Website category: book
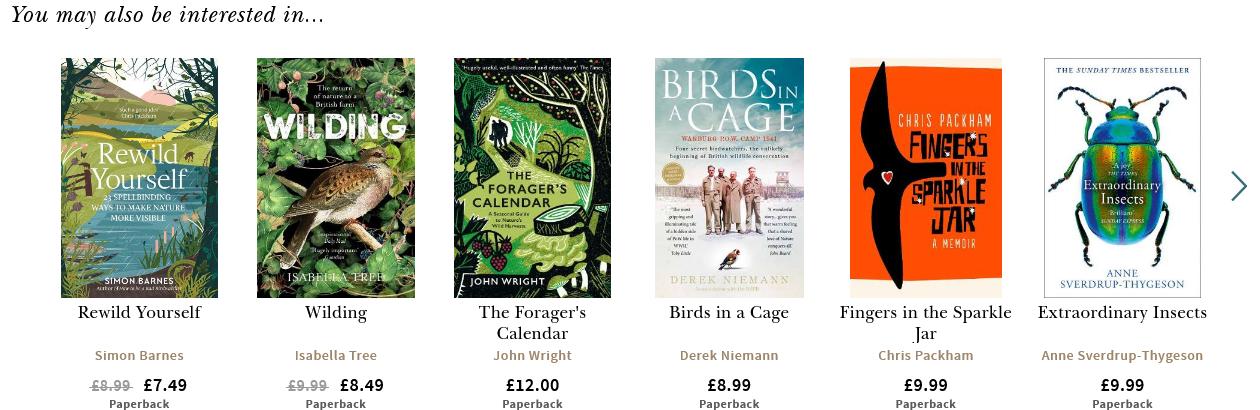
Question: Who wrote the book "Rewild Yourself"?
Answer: Simon Barnes

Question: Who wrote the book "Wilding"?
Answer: Isabella Tree

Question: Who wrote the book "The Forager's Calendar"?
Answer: John Wright

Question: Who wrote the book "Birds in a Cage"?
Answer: Derek Niemann

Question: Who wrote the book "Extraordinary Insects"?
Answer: Anne Sverdrup-Thygeson

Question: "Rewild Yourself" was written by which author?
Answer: Simon Barnes

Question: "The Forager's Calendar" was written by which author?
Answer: John Wright

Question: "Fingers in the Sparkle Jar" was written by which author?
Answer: Chris Packham

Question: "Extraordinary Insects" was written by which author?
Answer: Anne Sverdrup-Thygeson

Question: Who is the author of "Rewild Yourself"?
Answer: Simon Barnes

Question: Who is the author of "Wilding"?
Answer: Isabella Tree

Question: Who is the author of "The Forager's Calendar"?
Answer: John Wright

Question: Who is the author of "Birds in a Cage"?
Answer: Derek Niemann

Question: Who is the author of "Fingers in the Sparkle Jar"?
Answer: Chris Packham

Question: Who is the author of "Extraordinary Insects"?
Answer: Anne Sverdrup-Thygeson

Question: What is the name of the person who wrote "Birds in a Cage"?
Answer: Derek Niemann

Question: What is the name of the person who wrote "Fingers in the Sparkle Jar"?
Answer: Chris Packham

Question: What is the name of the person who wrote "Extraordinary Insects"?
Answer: Anne Sverdrup-Thygeson

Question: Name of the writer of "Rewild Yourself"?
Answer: Simon Barnes

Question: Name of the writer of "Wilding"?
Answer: Isabella Tree

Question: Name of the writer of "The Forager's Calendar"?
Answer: John Wright

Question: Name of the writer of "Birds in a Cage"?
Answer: Derek Niemann

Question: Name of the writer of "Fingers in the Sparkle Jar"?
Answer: Chris Packham

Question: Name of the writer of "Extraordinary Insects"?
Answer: Anne Sverdrup-Thygeson

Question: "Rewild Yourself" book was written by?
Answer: Simon Barnes

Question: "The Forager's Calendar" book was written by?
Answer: John Wright

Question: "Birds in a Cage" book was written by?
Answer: Derek Niemann

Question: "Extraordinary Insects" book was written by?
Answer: Anne Sverdrup-Thygeson

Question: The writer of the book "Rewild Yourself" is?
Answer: Simon Barnes

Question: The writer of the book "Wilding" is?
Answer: Isabella Tree

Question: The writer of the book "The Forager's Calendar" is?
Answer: John Wright

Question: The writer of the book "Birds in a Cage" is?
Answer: Derek Niemann

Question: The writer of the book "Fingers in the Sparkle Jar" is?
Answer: Chris Packham

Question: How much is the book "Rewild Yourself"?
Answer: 7.49

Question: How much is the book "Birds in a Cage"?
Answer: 8.99

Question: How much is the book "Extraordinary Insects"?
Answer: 9.99

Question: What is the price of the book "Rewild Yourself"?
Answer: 7.49

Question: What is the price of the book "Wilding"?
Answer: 8.49

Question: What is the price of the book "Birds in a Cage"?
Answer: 8.99

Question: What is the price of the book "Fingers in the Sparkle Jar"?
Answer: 9.99

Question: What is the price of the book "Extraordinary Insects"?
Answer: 9.99

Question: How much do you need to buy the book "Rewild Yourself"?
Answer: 7.49

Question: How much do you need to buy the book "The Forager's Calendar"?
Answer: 12.00

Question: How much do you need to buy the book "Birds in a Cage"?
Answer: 8.99

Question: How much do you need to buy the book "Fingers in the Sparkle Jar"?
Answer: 9.99

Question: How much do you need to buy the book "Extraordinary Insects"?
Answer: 9.99

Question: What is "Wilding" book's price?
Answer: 8.49

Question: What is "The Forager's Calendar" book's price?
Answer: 12.00

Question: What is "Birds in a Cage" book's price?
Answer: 8.99

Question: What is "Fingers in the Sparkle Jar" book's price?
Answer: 9.99

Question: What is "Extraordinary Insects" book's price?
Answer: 9.99

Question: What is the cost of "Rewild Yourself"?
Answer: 7.49

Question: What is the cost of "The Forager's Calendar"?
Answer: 12.00

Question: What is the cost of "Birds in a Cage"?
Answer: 8.99

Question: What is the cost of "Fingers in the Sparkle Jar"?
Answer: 9.99

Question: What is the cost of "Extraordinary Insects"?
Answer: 9.99

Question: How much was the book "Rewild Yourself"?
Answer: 7.49

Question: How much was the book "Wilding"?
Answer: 8.49

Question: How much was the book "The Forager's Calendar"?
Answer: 12.00

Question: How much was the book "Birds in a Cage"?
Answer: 8.99

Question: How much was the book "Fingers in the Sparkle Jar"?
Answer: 9.99

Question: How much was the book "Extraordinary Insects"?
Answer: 9.99

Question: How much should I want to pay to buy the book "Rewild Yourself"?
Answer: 7.49

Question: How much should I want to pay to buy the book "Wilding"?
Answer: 8.49